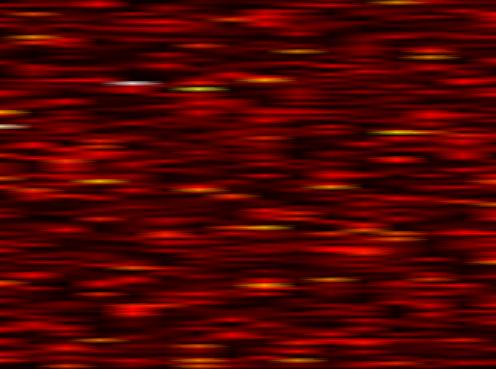
Label: FBMC